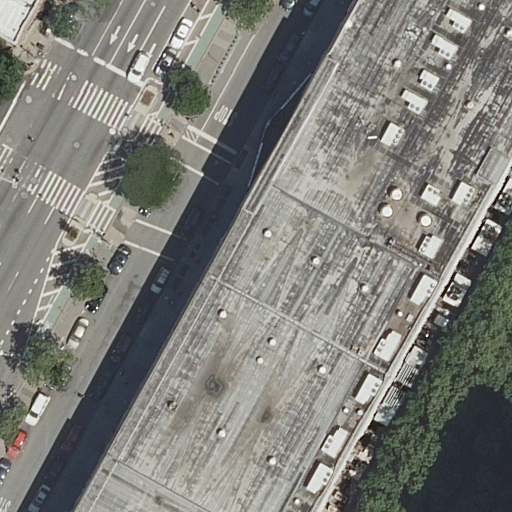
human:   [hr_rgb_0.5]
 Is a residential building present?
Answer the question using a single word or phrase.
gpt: yes

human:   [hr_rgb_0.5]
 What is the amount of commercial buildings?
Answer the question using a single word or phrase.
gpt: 0

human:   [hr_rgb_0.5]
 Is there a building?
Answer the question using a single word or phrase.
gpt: yes

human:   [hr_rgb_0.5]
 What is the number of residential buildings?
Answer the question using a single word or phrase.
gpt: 3

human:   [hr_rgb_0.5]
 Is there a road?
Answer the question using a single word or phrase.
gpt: yes

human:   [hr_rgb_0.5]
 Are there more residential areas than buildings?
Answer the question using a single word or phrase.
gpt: no

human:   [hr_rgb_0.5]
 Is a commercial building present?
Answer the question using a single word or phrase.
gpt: no

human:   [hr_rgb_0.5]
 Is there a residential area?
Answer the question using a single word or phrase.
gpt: yes

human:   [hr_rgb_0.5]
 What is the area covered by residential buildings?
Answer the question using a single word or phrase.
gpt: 701m2

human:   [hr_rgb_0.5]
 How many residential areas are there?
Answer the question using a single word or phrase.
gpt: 1

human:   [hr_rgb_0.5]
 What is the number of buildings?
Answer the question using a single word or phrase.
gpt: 3

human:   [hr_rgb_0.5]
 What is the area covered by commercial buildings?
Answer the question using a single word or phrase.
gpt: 0m2

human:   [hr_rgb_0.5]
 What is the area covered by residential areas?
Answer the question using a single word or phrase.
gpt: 569m2

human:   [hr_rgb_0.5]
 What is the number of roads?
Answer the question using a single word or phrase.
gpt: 7

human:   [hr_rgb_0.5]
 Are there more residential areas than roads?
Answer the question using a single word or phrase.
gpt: no

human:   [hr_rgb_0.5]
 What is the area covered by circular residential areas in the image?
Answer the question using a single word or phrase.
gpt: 0m2

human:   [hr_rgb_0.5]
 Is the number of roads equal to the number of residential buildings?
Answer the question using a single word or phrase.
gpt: no

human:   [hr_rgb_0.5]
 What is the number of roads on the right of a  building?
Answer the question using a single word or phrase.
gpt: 3

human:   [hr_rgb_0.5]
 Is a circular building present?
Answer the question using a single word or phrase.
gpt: no

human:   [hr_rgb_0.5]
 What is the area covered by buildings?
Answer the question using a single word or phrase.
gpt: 701m2

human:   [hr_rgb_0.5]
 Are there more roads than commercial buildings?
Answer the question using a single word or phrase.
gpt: yes

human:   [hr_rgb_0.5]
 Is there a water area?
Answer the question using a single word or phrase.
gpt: no

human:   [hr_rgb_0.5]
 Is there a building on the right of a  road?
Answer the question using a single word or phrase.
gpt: yes

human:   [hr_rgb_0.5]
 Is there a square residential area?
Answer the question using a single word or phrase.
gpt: no

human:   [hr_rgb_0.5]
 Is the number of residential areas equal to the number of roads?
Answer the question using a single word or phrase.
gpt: no

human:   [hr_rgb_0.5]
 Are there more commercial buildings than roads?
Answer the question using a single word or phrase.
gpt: no

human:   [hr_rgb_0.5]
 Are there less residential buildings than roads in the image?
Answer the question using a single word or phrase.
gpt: yes

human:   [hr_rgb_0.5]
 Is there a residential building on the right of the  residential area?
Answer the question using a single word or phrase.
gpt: no

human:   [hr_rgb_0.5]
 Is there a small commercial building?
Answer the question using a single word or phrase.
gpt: no

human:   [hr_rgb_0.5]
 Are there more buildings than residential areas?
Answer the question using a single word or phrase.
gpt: yes

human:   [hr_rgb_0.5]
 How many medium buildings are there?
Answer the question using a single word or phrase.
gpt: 0

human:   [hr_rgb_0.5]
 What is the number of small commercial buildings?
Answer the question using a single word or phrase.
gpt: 0

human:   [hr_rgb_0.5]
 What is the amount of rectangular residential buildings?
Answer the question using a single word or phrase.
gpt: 3

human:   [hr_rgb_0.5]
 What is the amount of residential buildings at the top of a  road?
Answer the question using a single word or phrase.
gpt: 3

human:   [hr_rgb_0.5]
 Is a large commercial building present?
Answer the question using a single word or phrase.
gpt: no

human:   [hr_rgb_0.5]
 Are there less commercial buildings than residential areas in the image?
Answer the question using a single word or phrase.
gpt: yes

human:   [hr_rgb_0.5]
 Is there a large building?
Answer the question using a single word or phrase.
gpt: yes

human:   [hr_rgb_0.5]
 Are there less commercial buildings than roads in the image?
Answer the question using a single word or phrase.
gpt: yes

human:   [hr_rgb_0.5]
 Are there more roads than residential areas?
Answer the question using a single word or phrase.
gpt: yes

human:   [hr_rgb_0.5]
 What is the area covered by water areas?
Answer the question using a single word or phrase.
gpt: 0m2

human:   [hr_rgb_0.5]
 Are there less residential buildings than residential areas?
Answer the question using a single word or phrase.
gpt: no

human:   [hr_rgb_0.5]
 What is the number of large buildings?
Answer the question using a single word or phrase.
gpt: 1

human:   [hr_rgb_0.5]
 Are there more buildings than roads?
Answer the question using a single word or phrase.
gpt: no

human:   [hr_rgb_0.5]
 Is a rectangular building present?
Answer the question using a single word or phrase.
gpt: yes

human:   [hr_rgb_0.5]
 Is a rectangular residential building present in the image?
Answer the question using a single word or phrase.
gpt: yes

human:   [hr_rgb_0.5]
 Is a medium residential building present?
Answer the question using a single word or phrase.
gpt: no

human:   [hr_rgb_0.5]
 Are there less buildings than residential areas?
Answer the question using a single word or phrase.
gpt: no

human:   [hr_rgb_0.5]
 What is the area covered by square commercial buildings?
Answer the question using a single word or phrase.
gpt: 0m2

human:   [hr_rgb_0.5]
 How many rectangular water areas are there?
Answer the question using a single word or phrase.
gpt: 0

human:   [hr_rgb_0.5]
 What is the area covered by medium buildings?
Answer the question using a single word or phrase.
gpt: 0m2

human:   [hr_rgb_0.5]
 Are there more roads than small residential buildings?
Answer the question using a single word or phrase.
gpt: yes

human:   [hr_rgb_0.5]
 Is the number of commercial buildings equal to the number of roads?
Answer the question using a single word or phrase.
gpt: no

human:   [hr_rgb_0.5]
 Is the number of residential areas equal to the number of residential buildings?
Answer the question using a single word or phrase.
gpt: no

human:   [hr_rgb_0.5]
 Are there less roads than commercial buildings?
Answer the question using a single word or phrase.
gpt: no

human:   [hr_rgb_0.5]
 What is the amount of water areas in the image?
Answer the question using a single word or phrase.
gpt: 0

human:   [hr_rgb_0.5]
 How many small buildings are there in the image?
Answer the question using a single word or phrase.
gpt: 2

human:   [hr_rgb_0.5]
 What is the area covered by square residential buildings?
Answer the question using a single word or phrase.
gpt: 0m2

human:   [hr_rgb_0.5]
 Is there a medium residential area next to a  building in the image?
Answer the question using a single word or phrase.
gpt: no

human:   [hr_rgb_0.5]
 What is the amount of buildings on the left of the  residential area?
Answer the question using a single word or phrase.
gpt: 3

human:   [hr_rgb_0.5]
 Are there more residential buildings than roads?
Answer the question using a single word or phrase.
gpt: no

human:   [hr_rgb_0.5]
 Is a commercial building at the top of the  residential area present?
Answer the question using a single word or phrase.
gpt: no

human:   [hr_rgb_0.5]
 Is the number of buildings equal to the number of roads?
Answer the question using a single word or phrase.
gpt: no

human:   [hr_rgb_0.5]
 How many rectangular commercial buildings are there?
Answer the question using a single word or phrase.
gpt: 0

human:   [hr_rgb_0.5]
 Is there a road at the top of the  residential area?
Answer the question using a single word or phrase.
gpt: yes